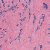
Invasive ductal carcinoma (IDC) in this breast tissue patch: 1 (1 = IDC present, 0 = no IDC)